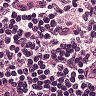
Metastatic tissue present: no